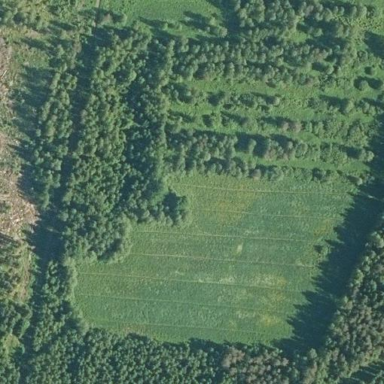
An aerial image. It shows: Forest area.